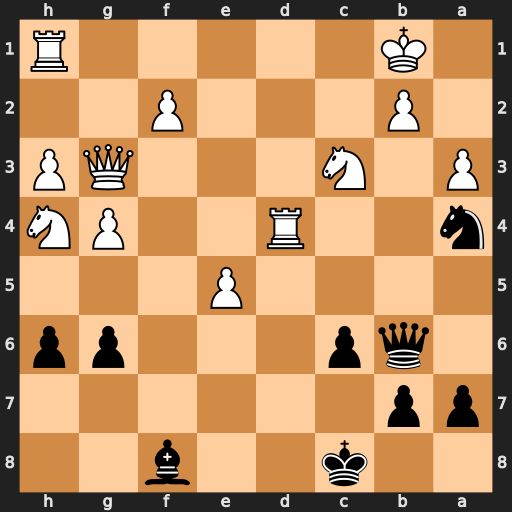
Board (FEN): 2k2b2/pp6/1qp3pp/4P3/n2R2PN/P1N3QP/1P3P2/1K5R
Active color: b
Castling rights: -
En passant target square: -
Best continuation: Qxb2#